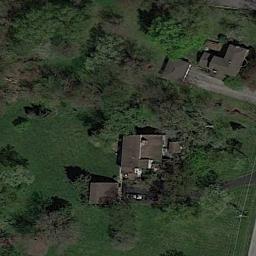
Label: residential